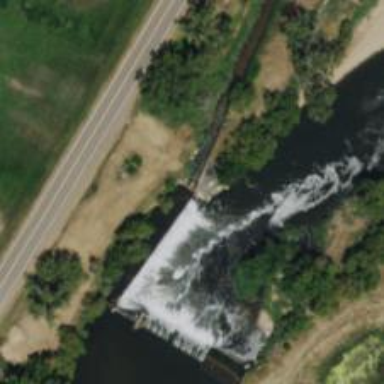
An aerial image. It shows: Weir along the waterway.